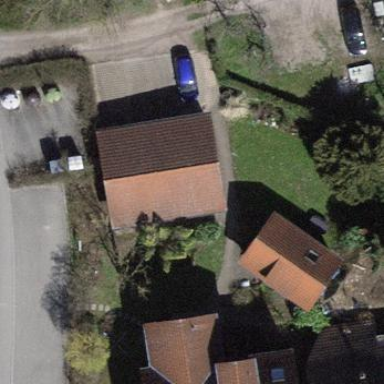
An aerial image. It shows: Building with gabled roof.